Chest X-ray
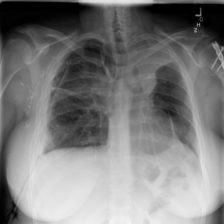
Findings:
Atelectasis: negative
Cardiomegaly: negative
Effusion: negative
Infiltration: negative
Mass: negative
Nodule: negative
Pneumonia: negative
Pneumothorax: negative
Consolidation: negative
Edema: negative
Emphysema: negative
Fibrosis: negative
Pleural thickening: negative
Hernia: negative